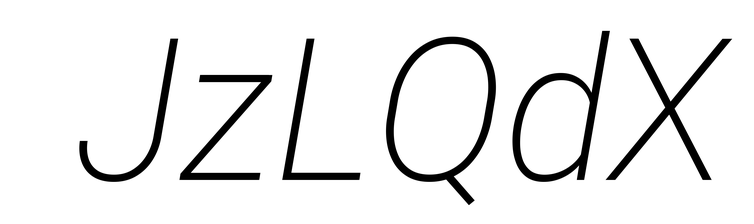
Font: Roboto-Italic_ExtraLight_Italic